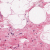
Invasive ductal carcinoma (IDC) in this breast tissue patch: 0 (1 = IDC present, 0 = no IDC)